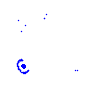
Particle: electron